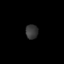
Tissue: skin
Cell type: Epithelial cells
Senescence score: 0.2125
Nuclear area (px): 179
Mean DAPI intensity: 53.777